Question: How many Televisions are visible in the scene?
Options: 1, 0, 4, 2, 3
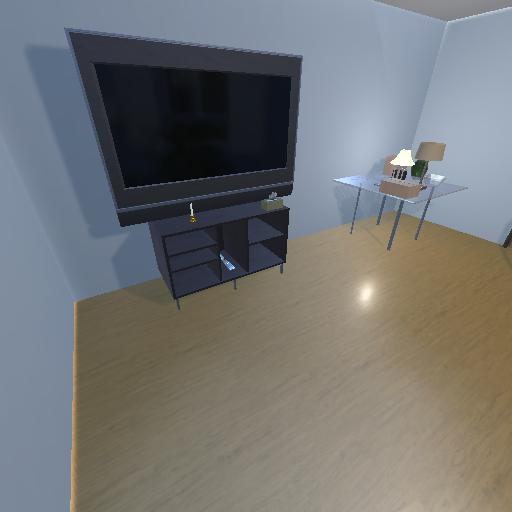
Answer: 1